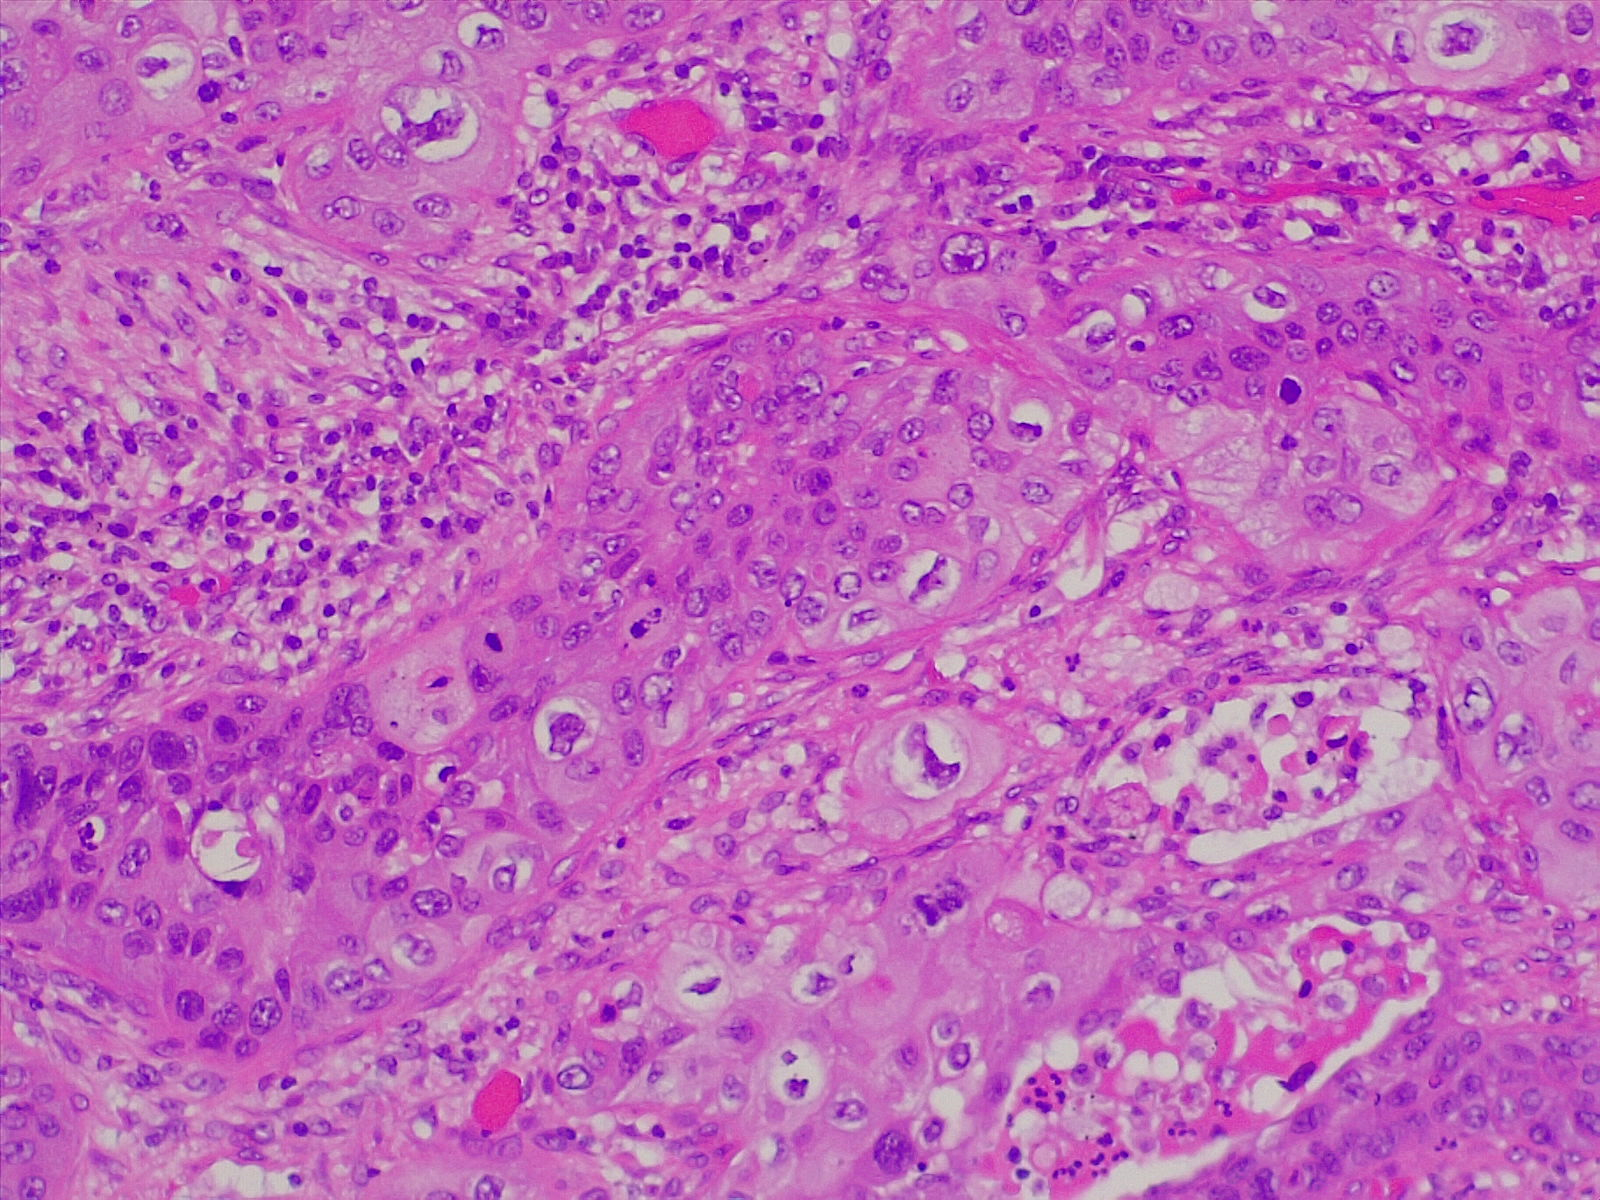
Label: lung squamous cell carcinoma, moderately differentiated